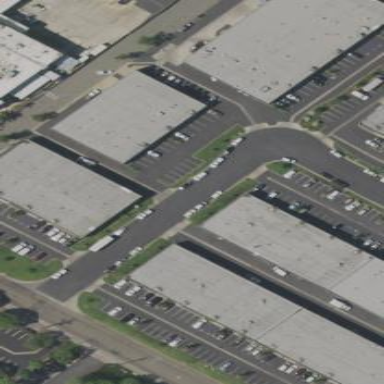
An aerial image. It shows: Commercial building.